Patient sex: M
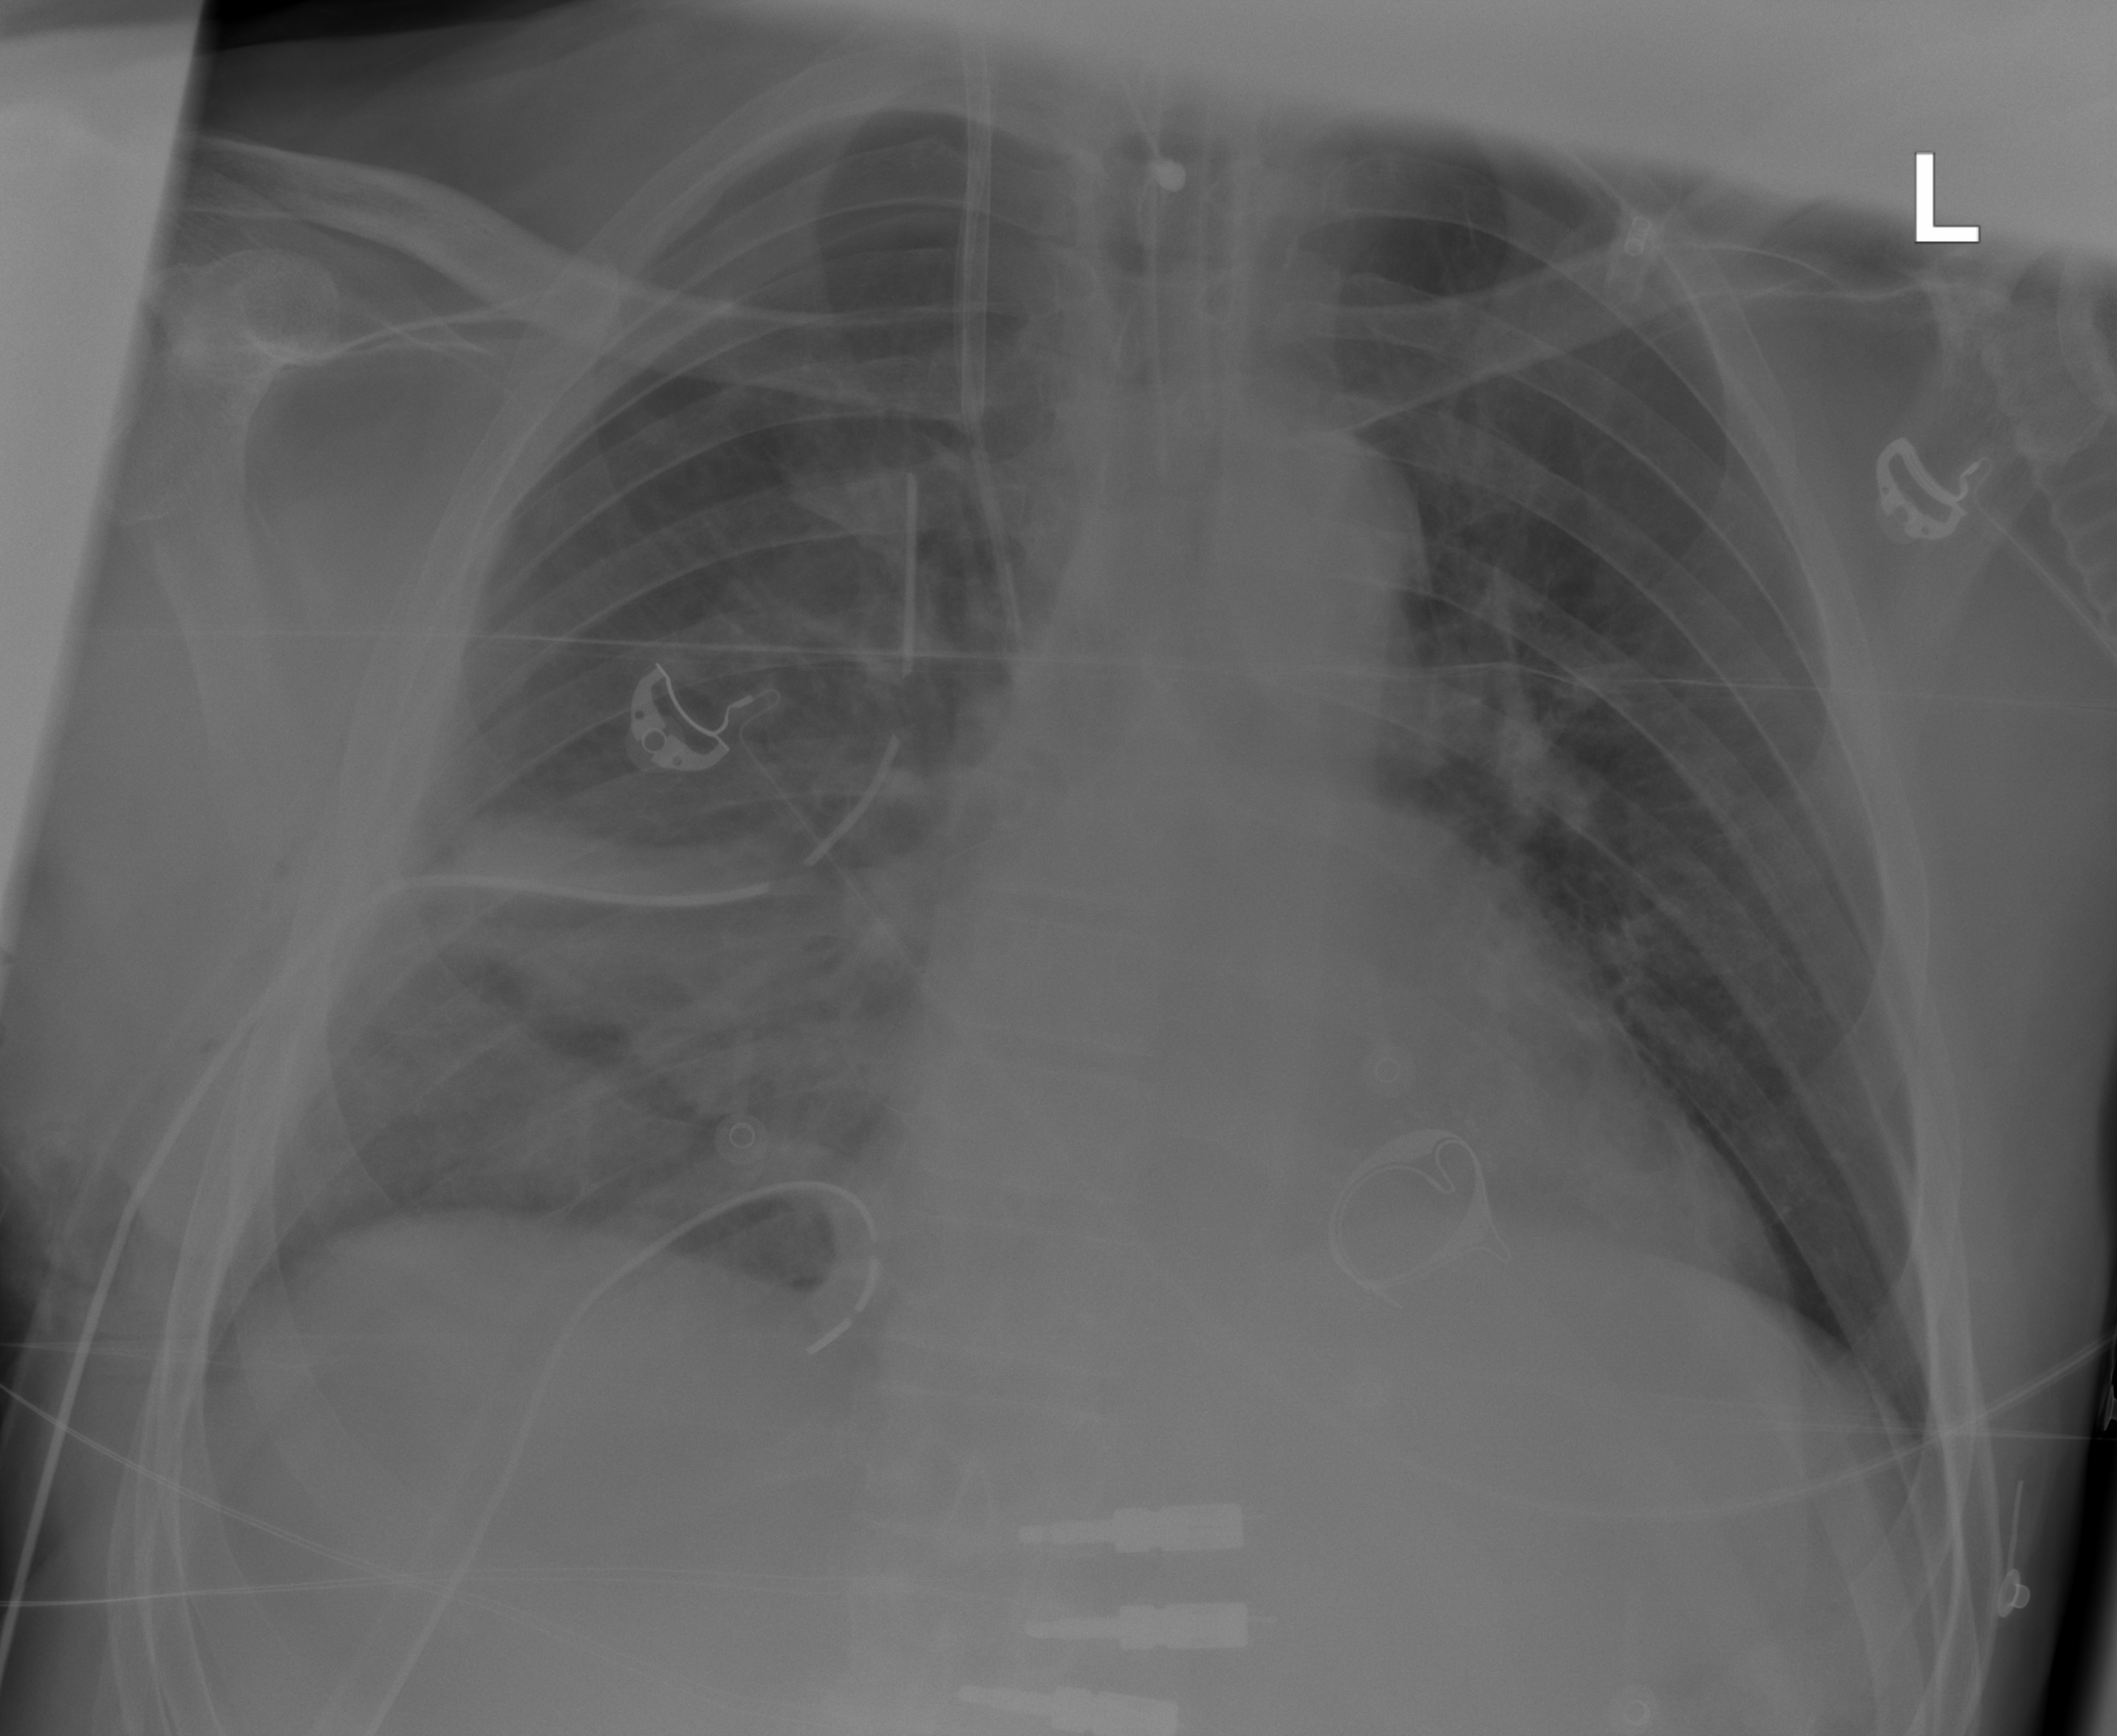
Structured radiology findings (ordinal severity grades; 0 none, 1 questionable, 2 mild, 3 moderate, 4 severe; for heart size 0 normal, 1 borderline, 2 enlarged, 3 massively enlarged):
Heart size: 2
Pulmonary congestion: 2
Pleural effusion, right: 2
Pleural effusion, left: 0
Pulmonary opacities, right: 2
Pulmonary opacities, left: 2
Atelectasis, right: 2
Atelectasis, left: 2